Question: This is an odd request; However, what would be the best method to display the value of an HTML5 range-slider on the thumb of the slider?! the thumb will be animated onLoad so it must follow the thumb; moreover, this will be displayed for

'''
<input class="range-consideration" type="range" name="points" min="1" max="10" ng-model="rangeConsiderations">
'''
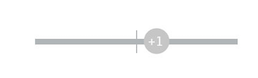
Answer: You cannot display value in the thumb but you can attach a bubble to the thumb which will contain and display the value as you slide. Refer to this detailed article <URL>.
Here's a <URL>.